Question: I have a 'Column A' and 'Column B' in a table:

I want to create a calculate Column that says "Yes" if the letter in 'Column A' was found in 'Column B', and "No" if that is not the case (in power query so in language M).
I have read a lot about Calculate functions, filtering the table, Search Functions etc (even merging the table with itself but my file is already very heavy and I am not sure the solution is adapted). But when I try all these solutions and try to adapt them to my case, I get either error or circular reference.
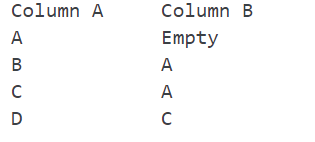
Answer: When you build queries in the query editor it is done in steps. In order to avoid the circular reference, you need to make sure that the step where you create your custom column references the previous step and not the query name.
For example, if my query is named 'Table01' and I try to write this custom column formula
'''
= if List.Contains(Table01[Column B], [Column A]) then "Yes" else "No"
'''
then I will get a circular reference error since the query name refers to the result of the final step.
However, if my previous step is named '#"Changed Type"', then I can write this instead
'''
= if List.Contains(#"Changed Type"[Column B], [Column A]) then "Yes" else "No"
'''
and it works just fine.
<URL>